Brain MRI, t1w sequence, axial 2D slice.
Patient: age 39, sex M, weight 95 kg, height 1.95 m
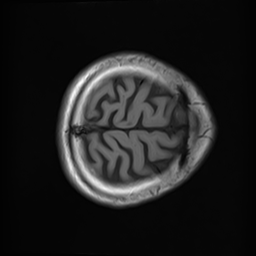